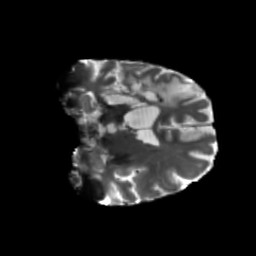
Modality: T2w
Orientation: coronal
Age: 60
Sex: male
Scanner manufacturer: siemens
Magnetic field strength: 3 T
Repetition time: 5.47 s
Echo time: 0.0854 s